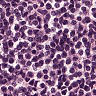
Metastatic tissue present: no